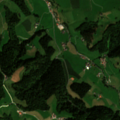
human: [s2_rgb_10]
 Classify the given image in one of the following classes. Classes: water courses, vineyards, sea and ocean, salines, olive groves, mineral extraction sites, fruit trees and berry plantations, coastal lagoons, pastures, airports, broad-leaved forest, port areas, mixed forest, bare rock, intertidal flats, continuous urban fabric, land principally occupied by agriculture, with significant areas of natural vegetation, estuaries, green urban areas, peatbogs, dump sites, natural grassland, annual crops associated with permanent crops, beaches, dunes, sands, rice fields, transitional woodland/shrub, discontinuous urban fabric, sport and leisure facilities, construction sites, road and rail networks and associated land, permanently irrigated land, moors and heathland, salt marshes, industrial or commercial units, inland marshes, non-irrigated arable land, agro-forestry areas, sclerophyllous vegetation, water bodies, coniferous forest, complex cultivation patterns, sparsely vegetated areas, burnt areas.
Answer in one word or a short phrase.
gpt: discontinuous urban fabric, non-irrigated arable land, pastures, coniferous forest, mixed forest